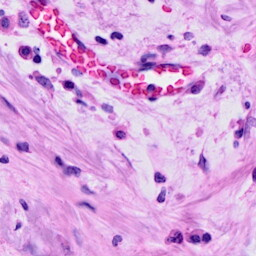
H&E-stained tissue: Breast